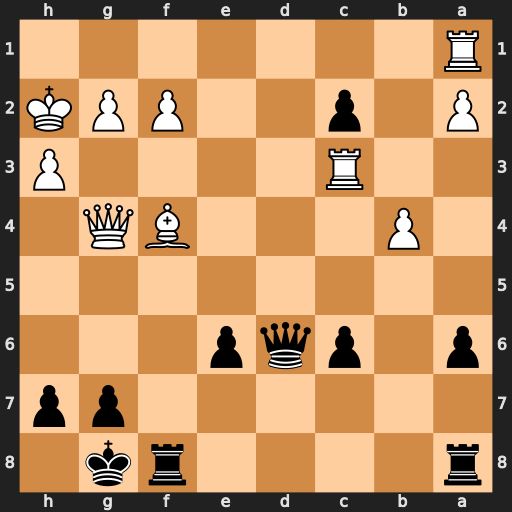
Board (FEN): r4rk1/6pp/p1pqp3/8/1P3BQ1/2R4P/P1p2PPK/R7
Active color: b
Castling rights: -
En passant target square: -
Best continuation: Rxf4 Qg3 h5 Rxc2 h4